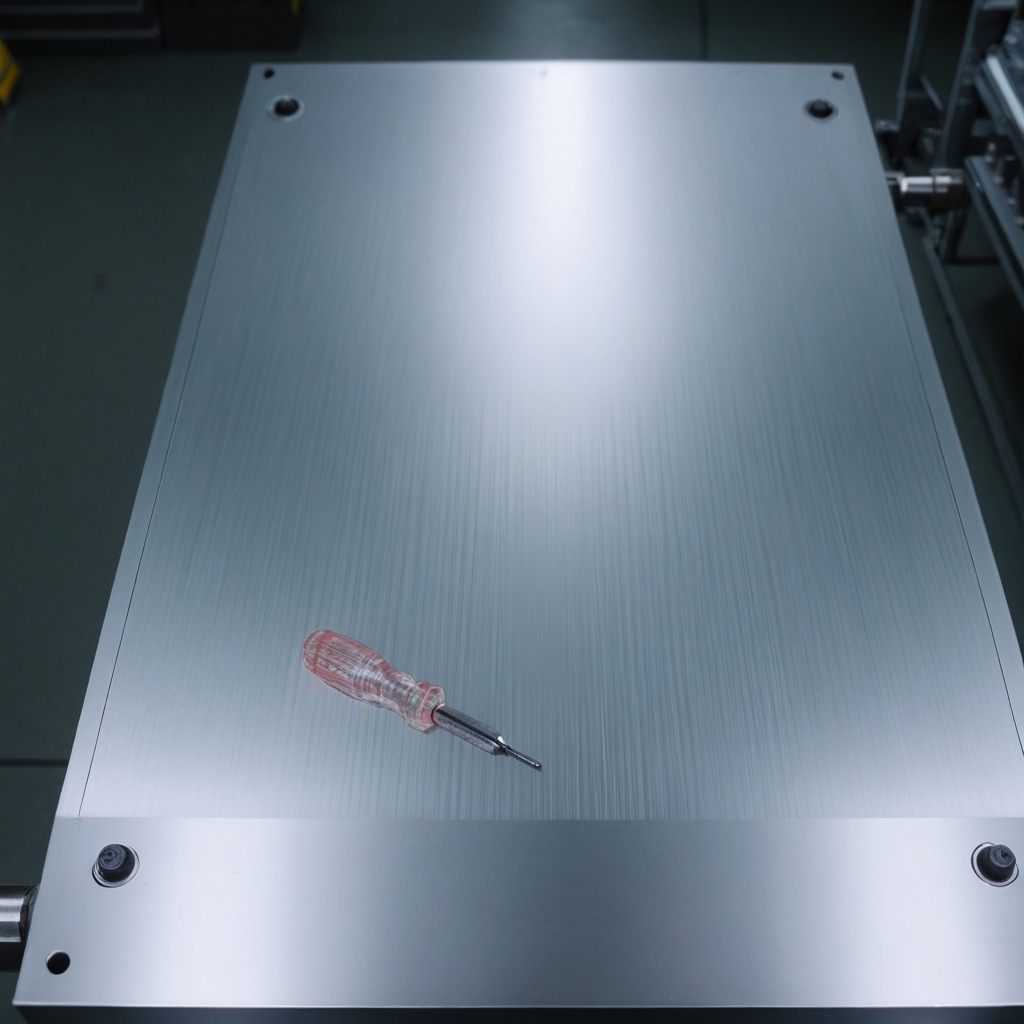
A screwdriver is lying on the metal table in the machine shop under fluorescent lights.